Question: I am not sure how to call this kind of feature but my question is, is there a way to set the color of the following effect:

Using just 'border' doesn't make it.
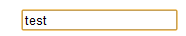
Answer: Use <URL>:
'''
input:focus { outline: 2px orange solid }
'''
'outline' works in all modern browsers <URL>.
The ':focus' pseudo-class works in all modern browsers except IE - you would have to use a JavaScript workaround for that as shown <URL>.
However, you will not be able to duplicate the desired effect (which seems to be Chrome's default behaviour when focusing on a field?) entirely because 'outline' doesn't have a 'radius' property. Maybe @Sarfraz' suggestion is a suitable workaround for that.